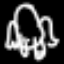
Label: frog